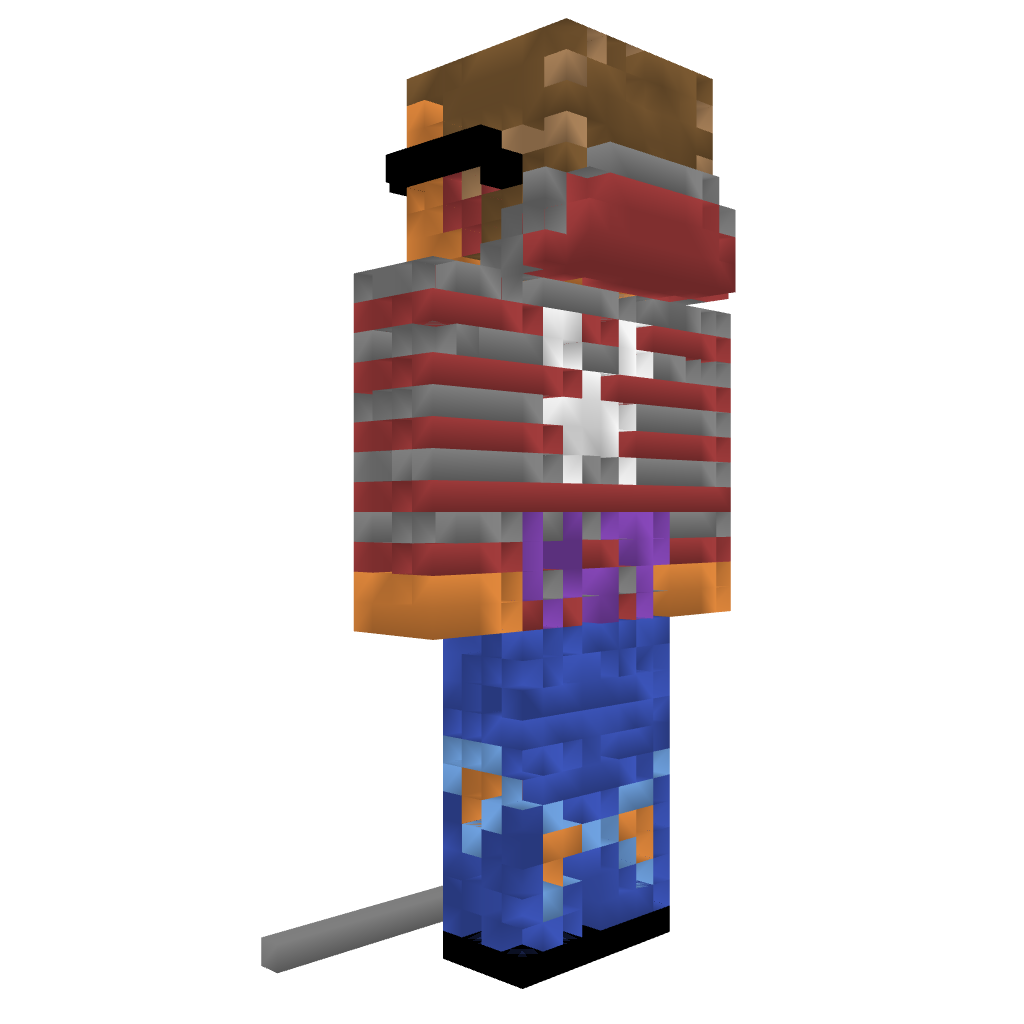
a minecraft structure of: Zelthum high quality